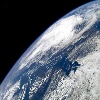
Label: cloud